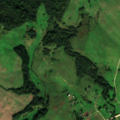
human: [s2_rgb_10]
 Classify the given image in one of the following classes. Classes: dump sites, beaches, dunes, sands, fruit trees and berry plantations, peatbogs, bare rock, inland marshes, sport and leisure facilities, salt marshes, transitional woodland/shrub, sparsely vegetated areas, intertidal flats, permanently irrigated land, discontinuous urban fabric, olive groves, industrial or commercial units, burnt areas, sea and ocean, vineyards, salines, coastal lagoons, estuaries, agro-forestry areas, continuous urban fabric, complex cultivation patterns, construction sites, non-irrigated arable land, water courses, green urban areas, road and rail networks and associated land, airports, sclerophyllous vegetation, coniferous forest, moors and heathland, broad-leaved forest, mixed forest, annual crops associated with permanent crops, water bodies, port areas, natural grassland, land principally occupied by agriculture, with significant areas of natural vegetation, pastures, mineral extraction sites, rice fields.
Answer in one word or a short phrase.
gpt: non-irrigated arable land, pastures, complex cultivation patterns, land principally occupied by agriculture, with significant areas of natural vegetation, broad-leaved forest